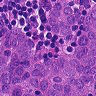
Metastatic tissue present: yes